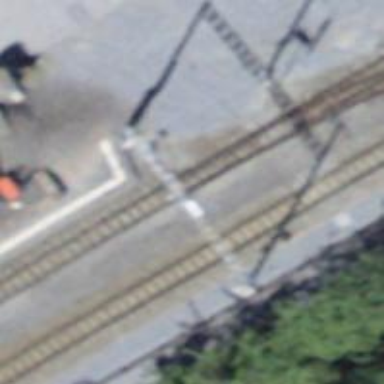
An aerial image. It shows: Railway switch.